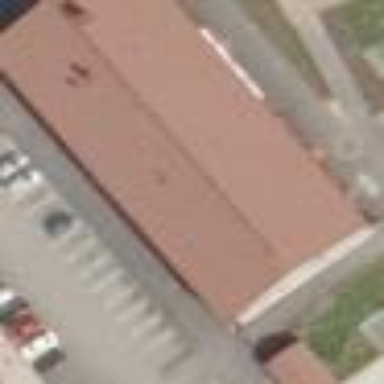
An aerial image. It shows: Gabled roof kindergarten building.